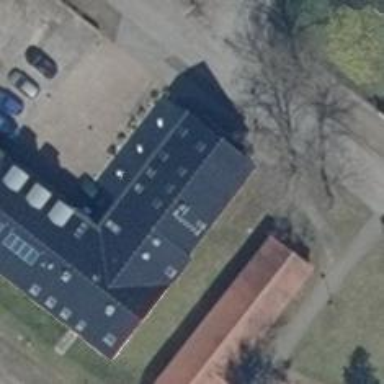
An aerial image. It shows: Restaurant.